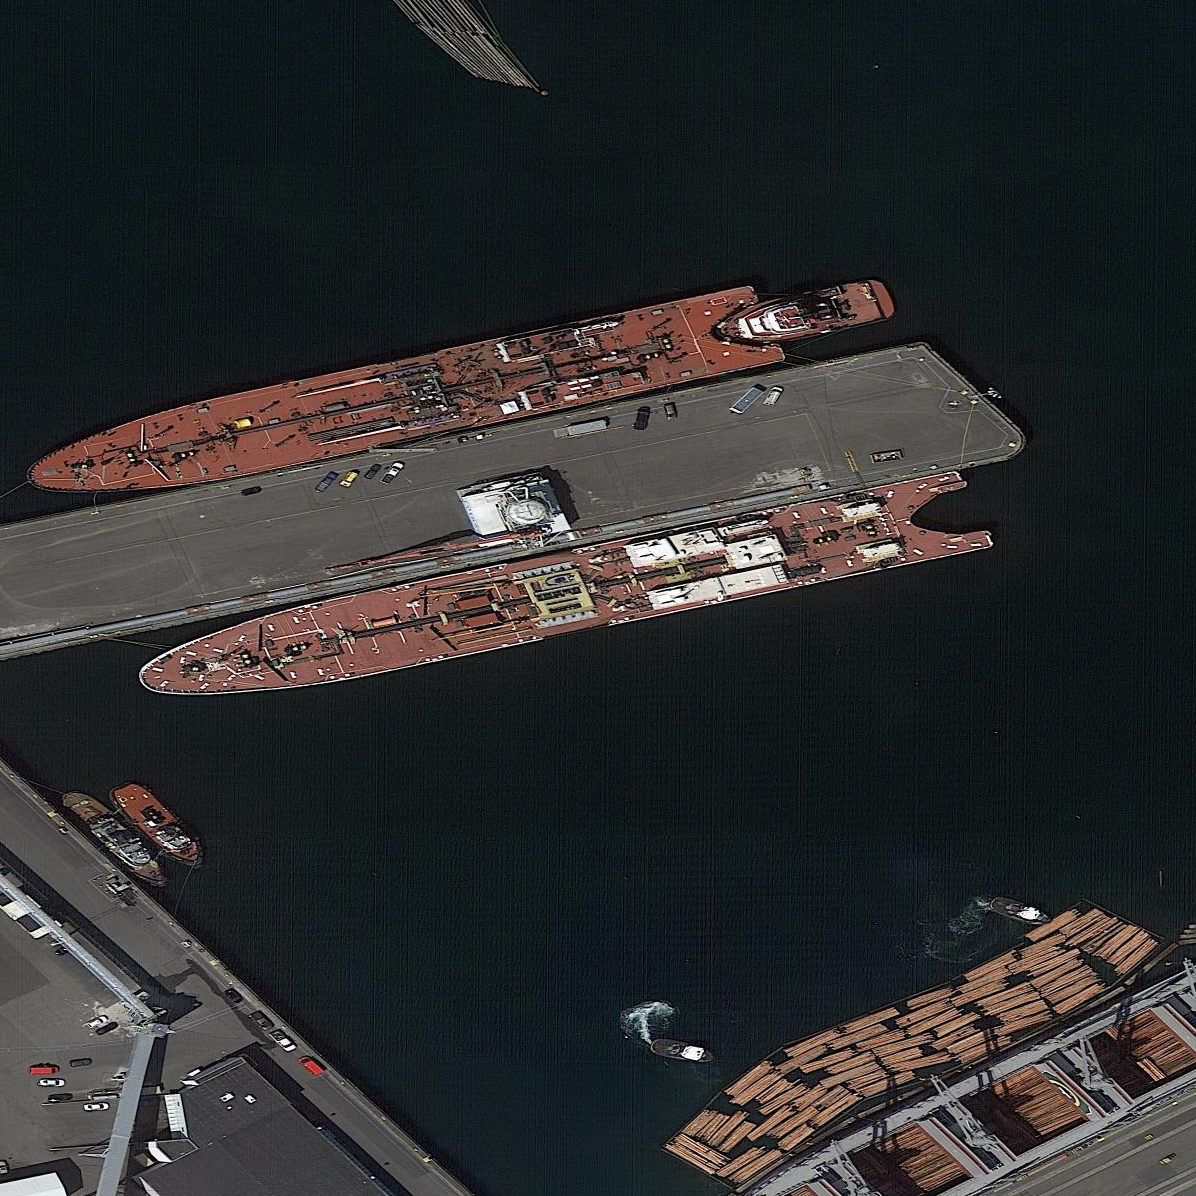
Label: civil